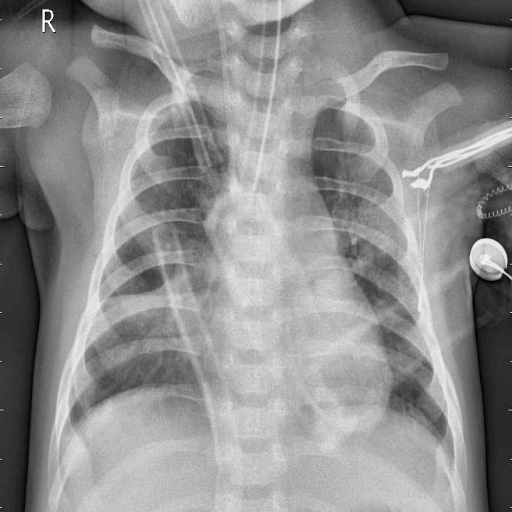
Finding: PNEUMONIA